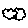
Label: cloud